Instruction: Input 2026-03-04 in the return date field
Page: home
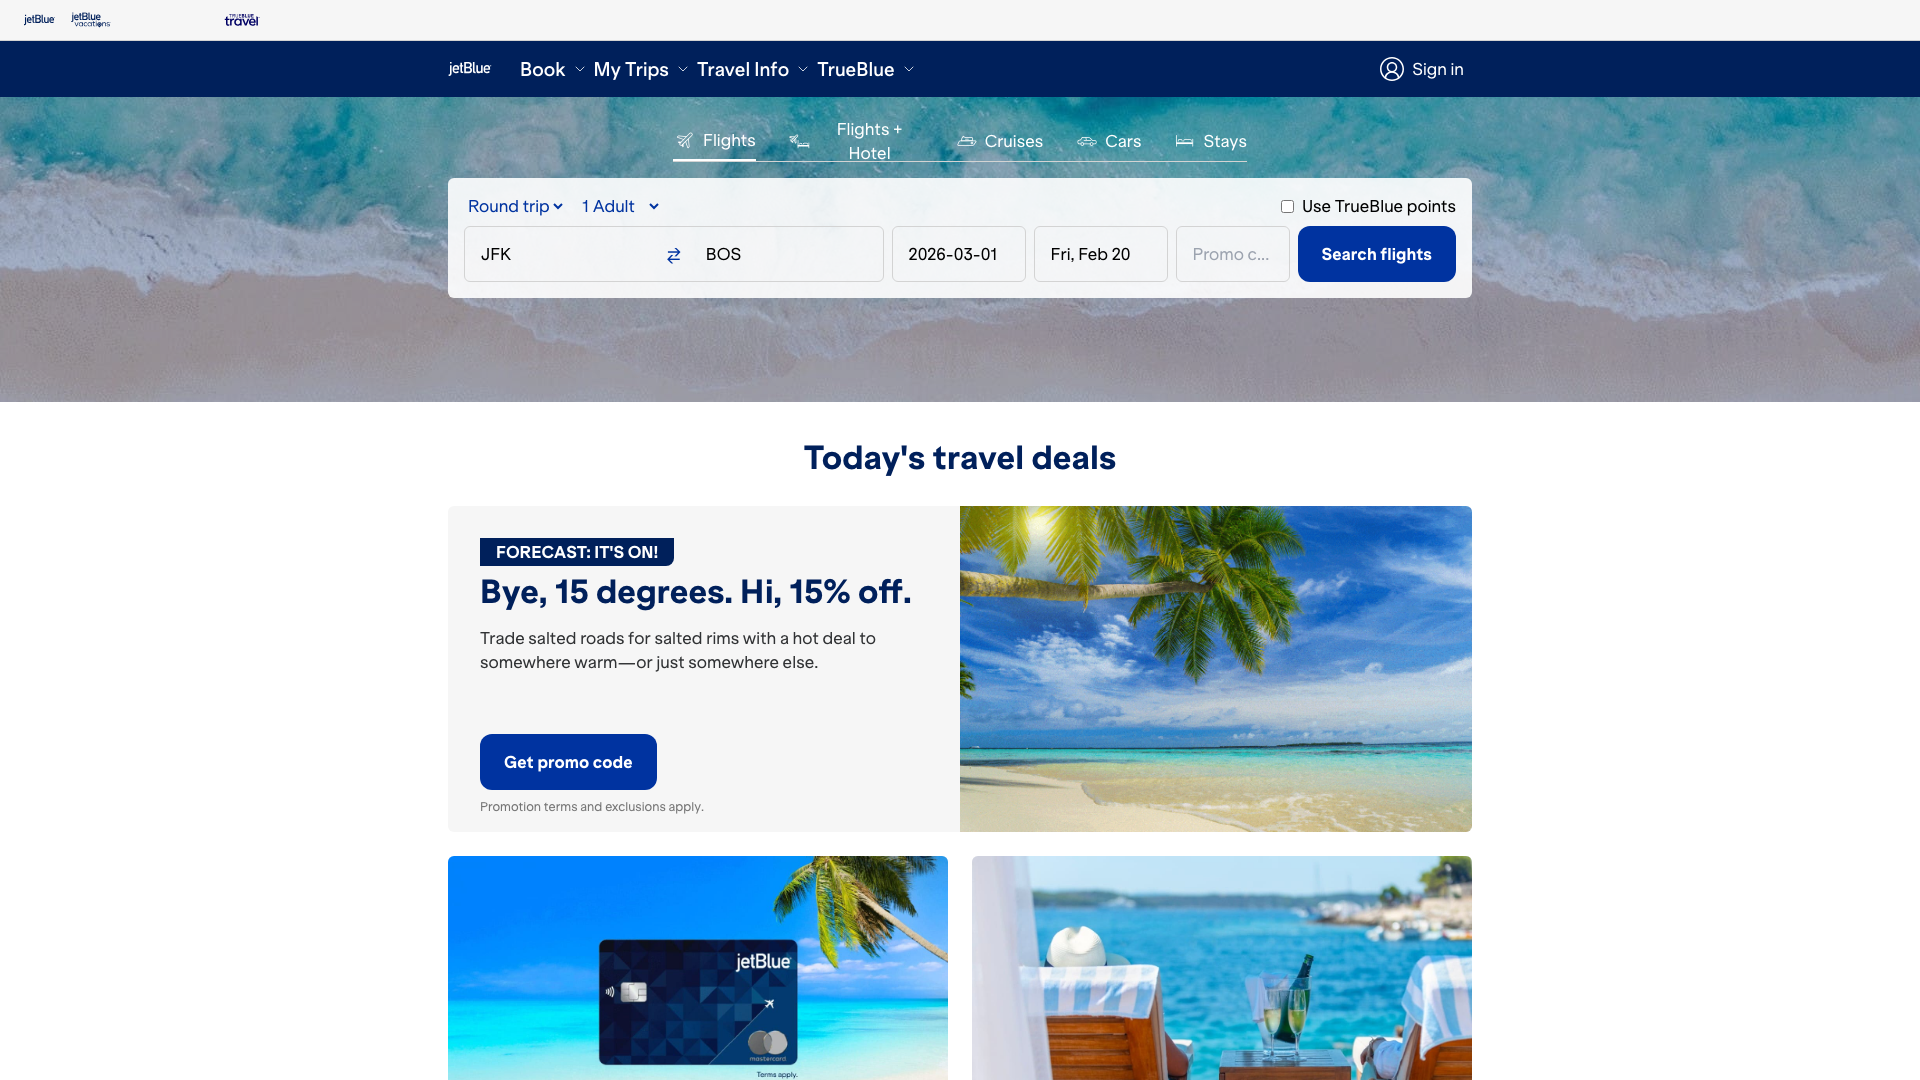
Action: type